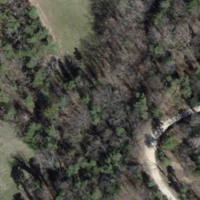
EUNIS habitat code: 41
Species observed at this site:
Anacamptis pyramidalis
Anthericum ramosum